Milling tool wear sample.
Tool blade image: 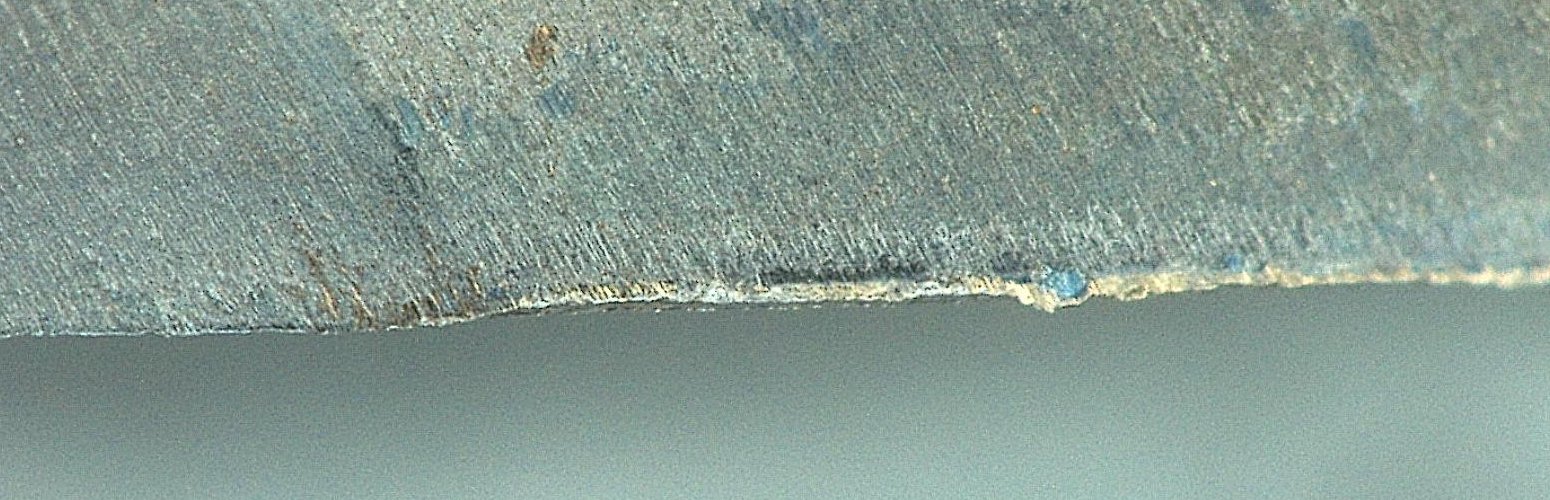
Chip image: 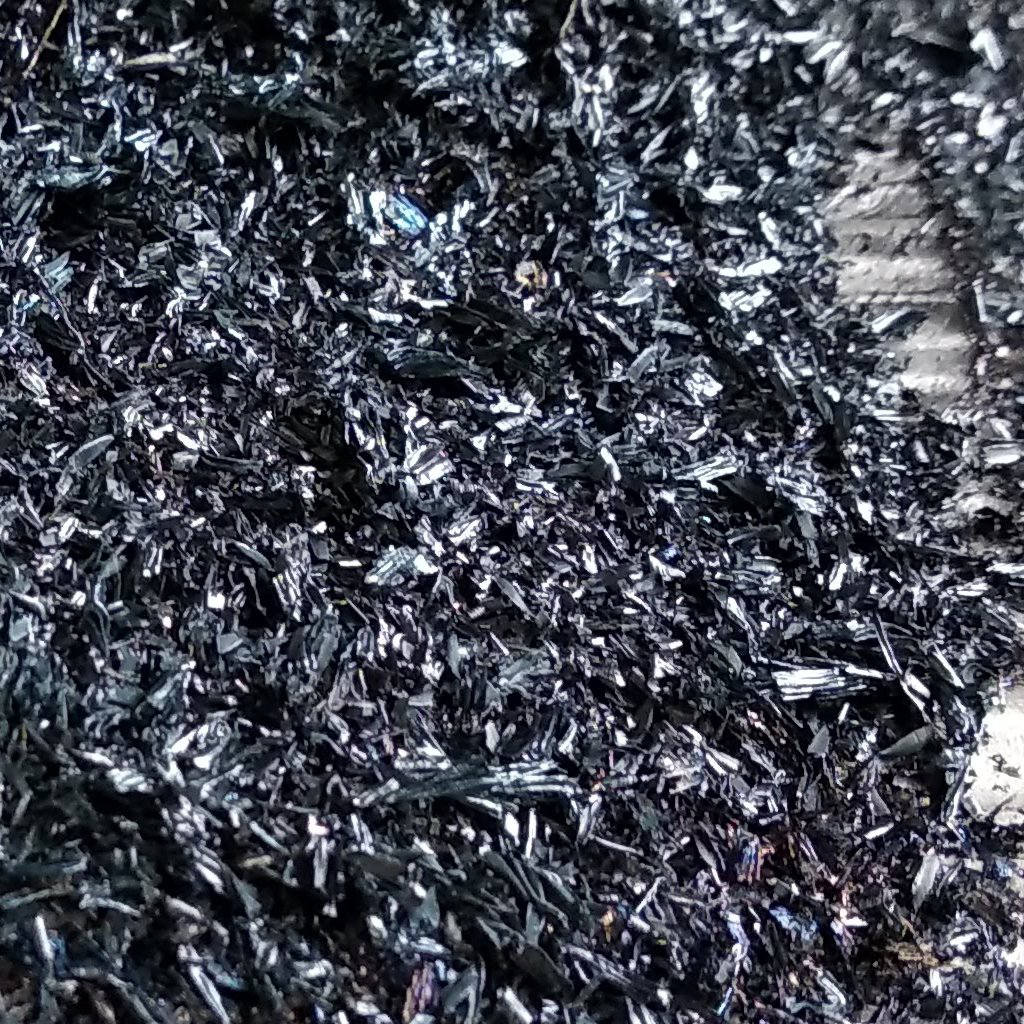
Workpiece image: 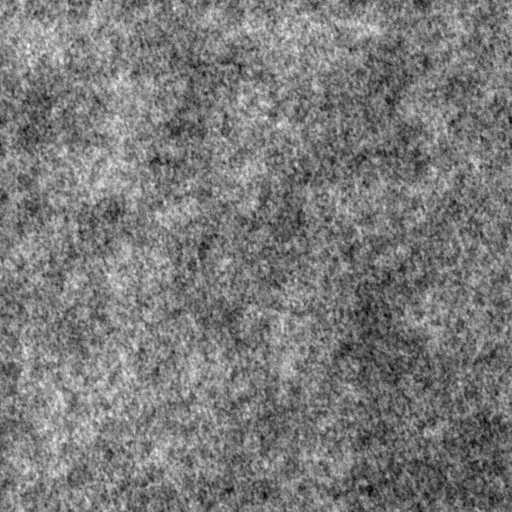
Tool wear state: dulled
Gaps: 26.89
Flank wear: 120.69
Overhang: 6.03
Force-signal Mel-spectrograms (X, Y, Z axes): 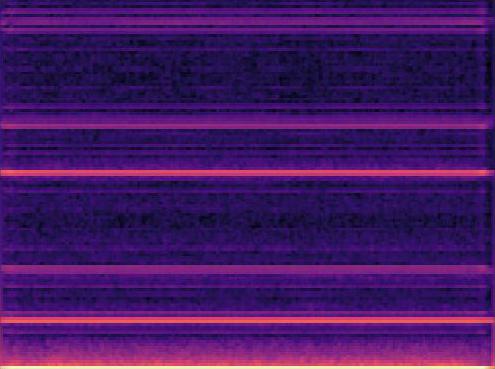 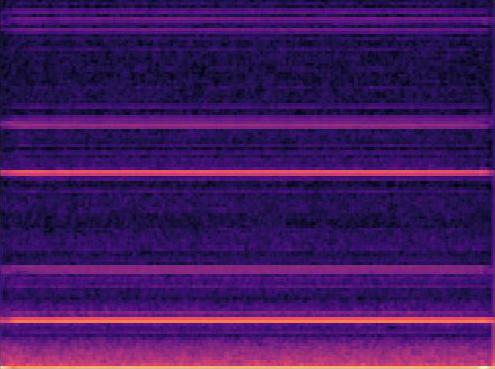 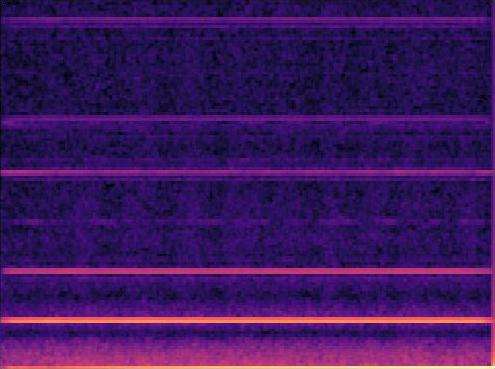
Force-signal scalograms (X, Y, Z axes): 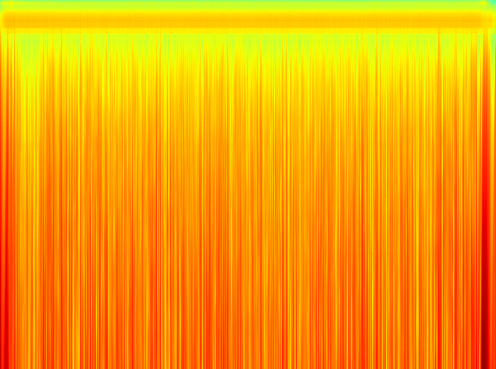 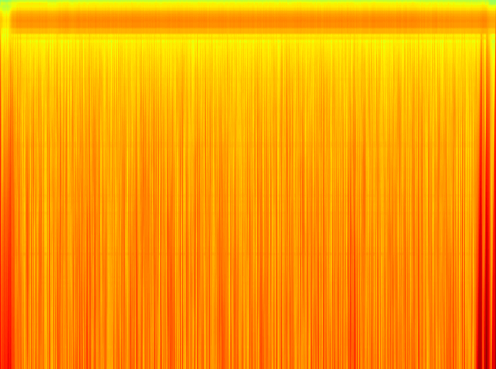 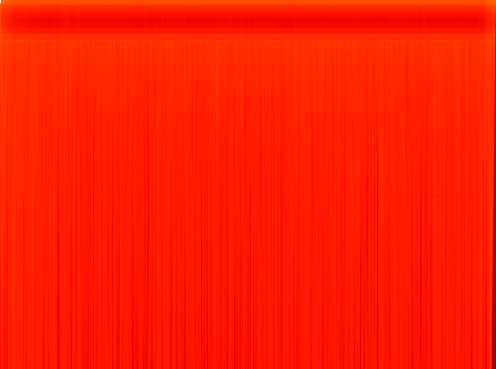
Force phase: accelerated_severe_wear